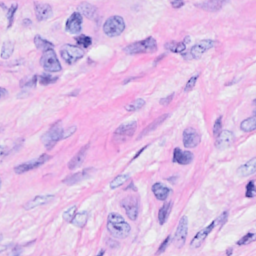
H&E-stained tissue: Breast